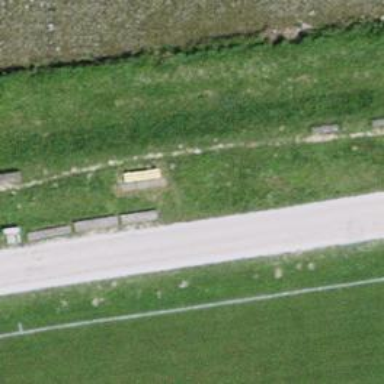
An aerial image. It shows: Bench.